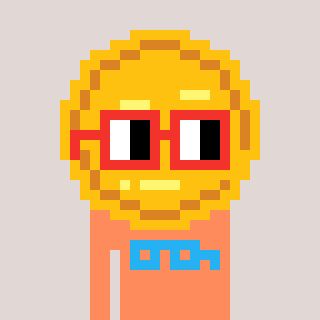
a pixel art character with square red glasses, a medal-shaped head and a peachy-colored body on a warm background